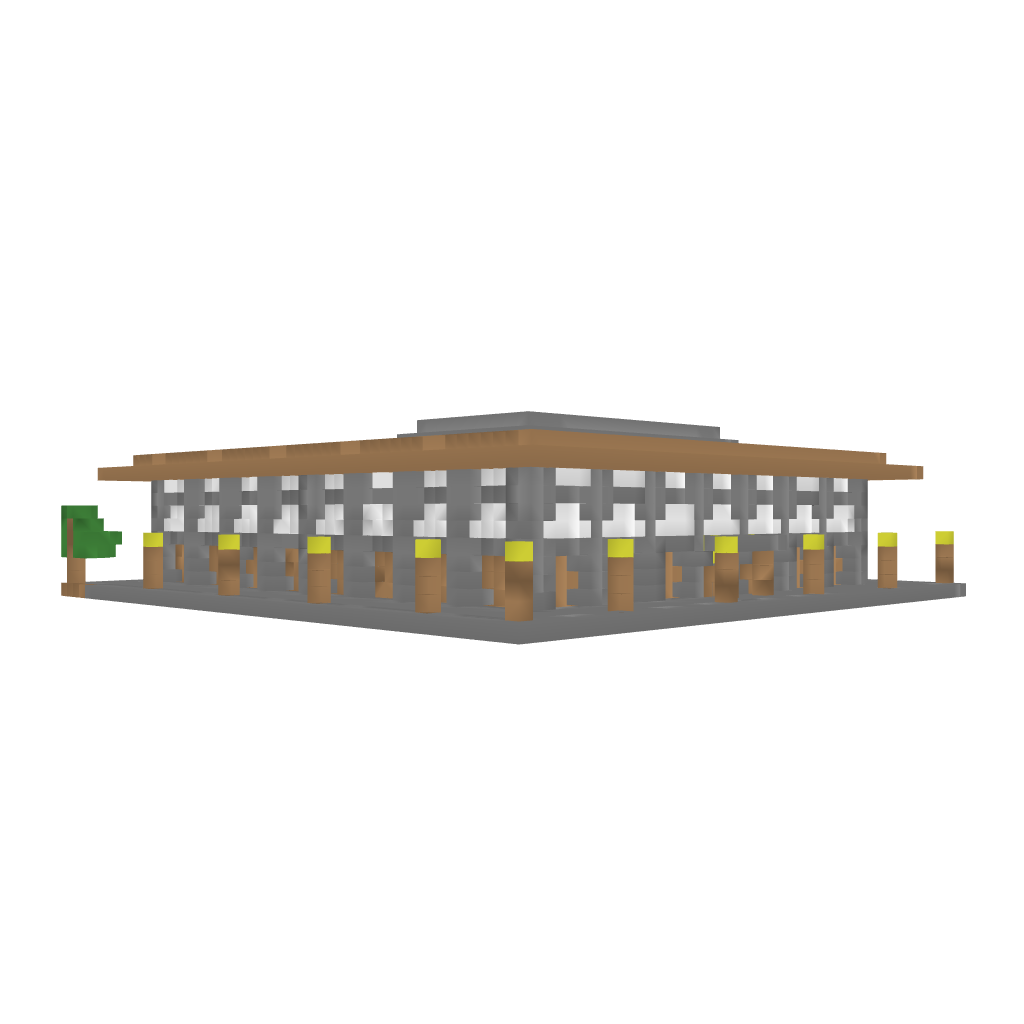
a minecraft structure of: School good quality